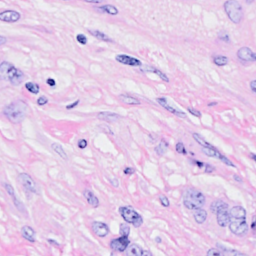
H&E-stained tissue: Breast